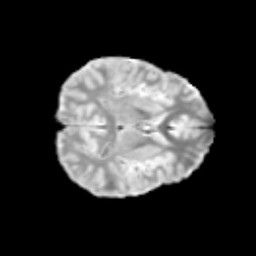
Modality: T2w
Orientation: axial
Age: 13
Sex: male
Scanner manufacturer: siemens
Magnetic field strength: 3 T
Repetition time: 3.8 s
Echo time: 0.07 s